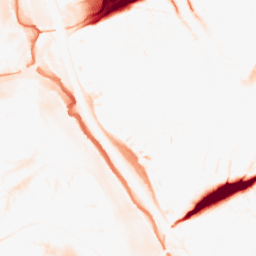
Category: morphological
Decomposition family: tophat
Decomposition parameters: size: 20
mode: black
Upsampling method: sinc_blackman
Upsampling parameters: scale: 2
kernel_size: 16
Upsampling scale: 2